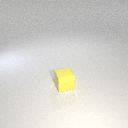
small yellow rubber cube